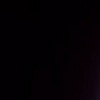
Label: space